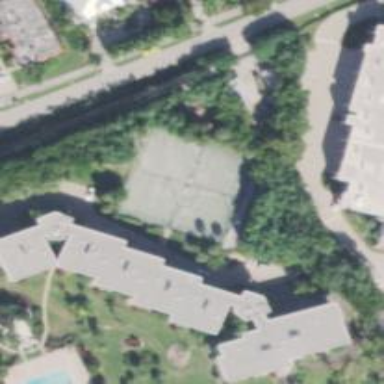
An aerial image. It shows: Tennis court on the leisure land pitch.